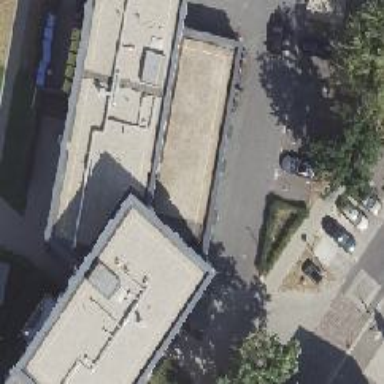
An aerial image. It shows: Parking entrance.